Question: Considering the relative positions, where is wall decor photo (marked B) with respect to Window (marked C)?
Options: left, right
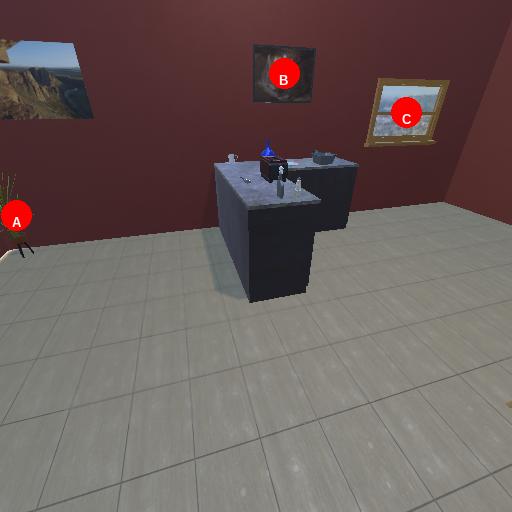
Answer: left